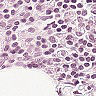
Metastatic tissue present: no